Field crop: maize
Growth stage: 2
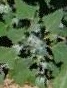
Species: chenopodium